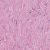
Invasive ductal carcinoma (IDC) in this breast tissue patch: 1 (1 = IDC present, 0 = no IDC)